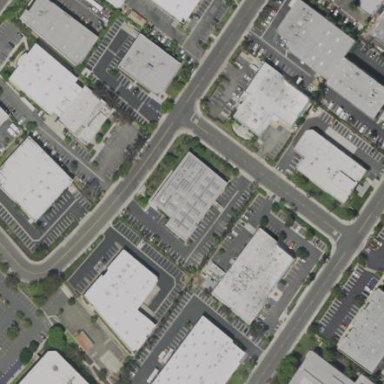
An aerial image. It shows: Commercial area.